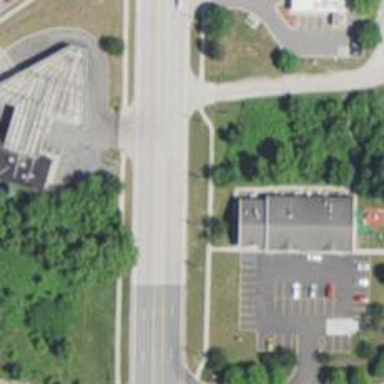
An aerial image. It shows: Secondary road with separate sidewalks.